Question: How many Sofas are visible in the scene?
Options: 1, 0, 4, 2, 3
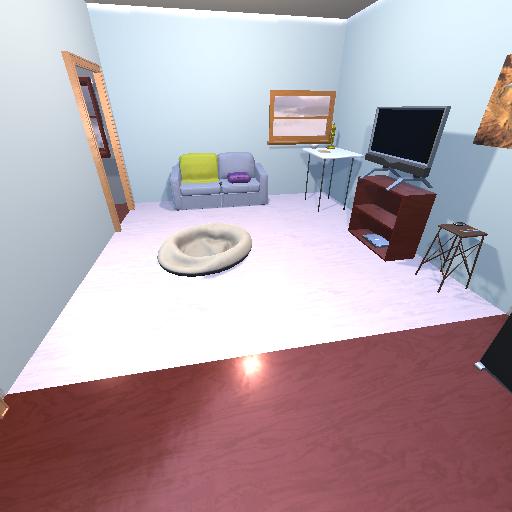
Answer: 1